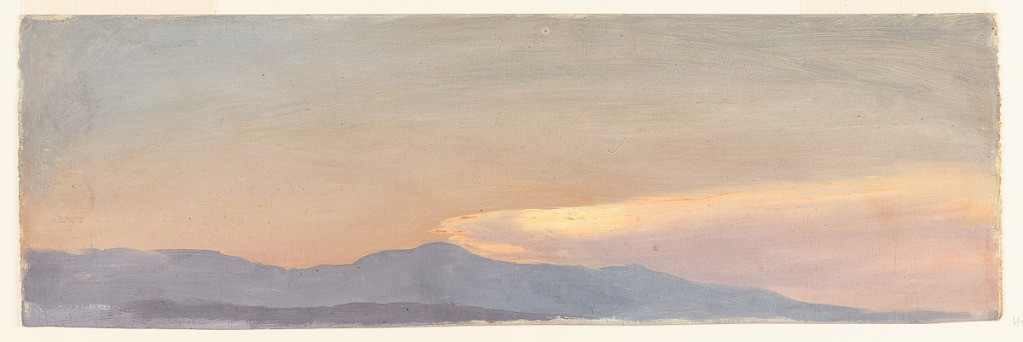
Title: Twilight over the Catskills, Hudson, New York
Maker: Frederic Edwin Church, American, 1826–1900
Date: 1870–1890
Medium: Oil and pencil on white paperboard
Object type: Drawing
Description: Landscape sketch showing a view of a twilight sky over the Catskill Mountains, as viewed from or near the artist's property in Hudson, New York. Along the lower margin, a short hill range is rendered in dark purple. Stretching across the composition, the Catskill Escarpment is rendered in a lighter shade of purple. The highest peak at center left is Blackhead Mountain, while the sharp summit at center right is Windham High Peak. Just above the rugged ridge, hazy clouds are brightly illuminated in shades of orange, cream, gold, and pink by the light of the setting sun. The sky is otherwise rendered in a gradient from light purple to orange.